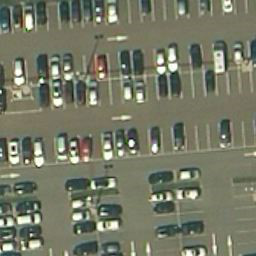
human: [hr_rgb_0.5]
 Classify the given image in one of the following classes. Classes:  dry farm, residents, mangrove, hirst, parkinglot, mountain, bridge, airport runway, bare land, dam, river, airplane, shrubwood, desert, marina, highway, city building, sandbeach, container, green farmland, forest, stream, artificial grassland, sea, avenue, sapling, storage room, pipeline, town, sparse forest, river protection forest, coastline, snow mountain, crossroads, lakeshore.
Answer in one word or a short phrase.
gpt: parkinglot